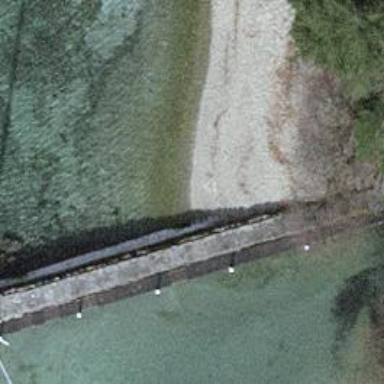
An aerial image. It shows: Breakwater structure.